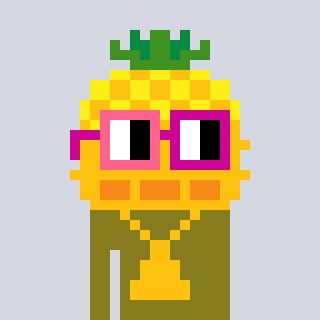
a pixel art character with square pink and red glasses, a pineapple-shaped head and a gunk-colored body on a cool background